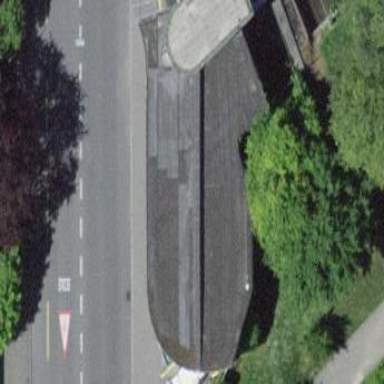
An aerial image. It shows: View of roof of building.